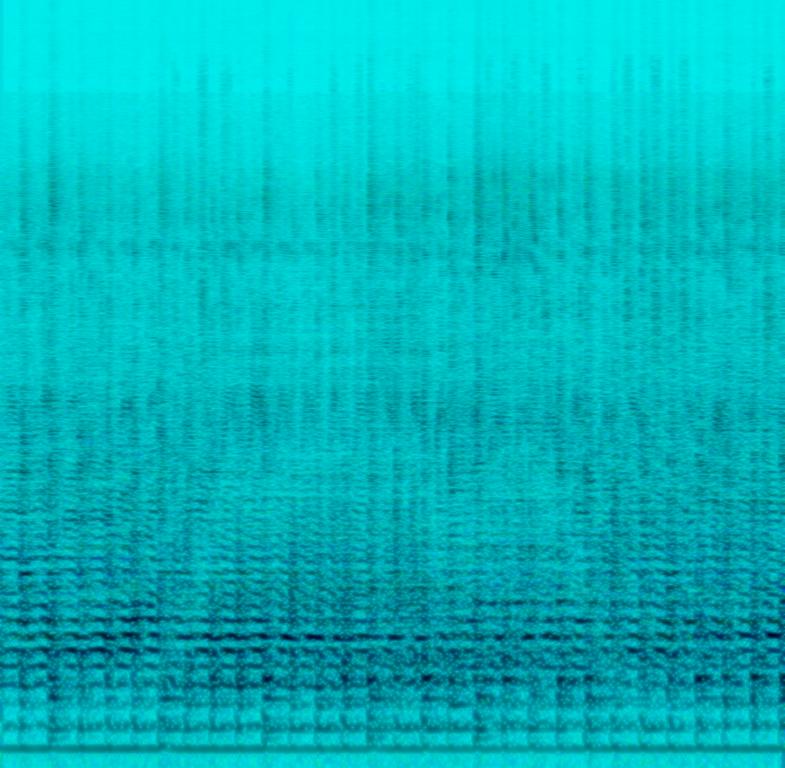
The song is an instrumental. The song is medium fast tempo with a didgeridoo playing percussively with no other instrumentation. The song is played passionately and spirited. The audio quality is very poor.